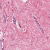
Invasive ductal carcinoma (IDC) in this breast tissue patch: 0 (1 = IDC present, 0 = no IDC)